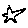
Label: star